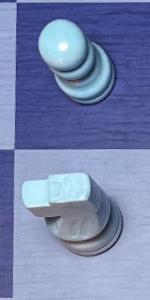
Label: Knight_White